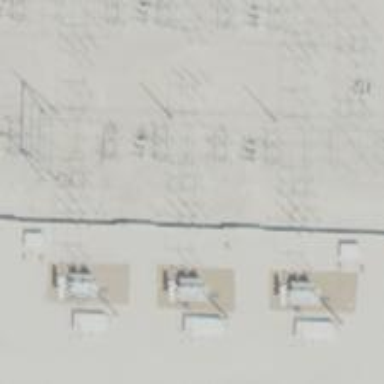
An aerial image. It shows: Industrial power substation enclosed by fence.